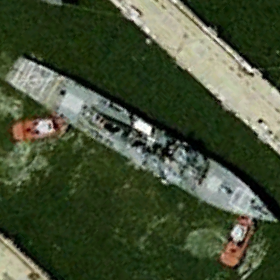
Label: destroyer